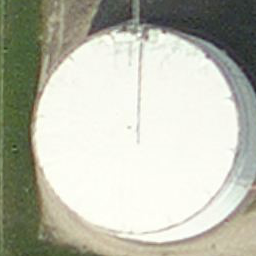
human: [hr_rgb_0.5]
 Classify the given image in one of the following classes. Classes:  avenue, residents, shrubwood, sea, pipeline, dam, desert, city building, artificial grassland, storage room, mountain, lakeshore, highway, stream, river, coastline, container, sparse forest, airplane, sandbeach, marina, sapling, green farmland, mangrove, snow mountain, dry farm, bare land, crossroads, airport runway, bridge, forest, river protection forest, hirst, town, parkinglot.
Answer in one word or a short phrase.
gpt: storage room